Question: After deploy my LightSwitch HTMLClient application with forms authentication and Add desktop client in order to manage users and roles, I go to <URL> and then, when I loggin to the administrator site only reset my password appear as option, I don't see any option about users and roles management. I can't add new users to site.
I see this screen:

What is wrong?
Thanks in advance!
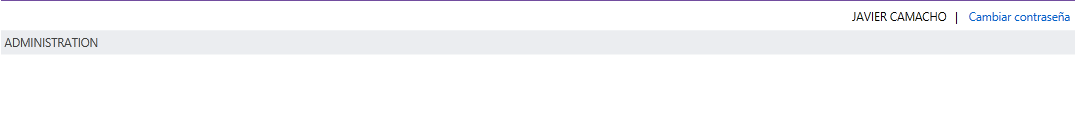
Answer: I've been crazy for a few hours I found the solution to misterius issue. All documentation that I read I see the users and roles tabs in Desktop client appear automatically but not, not isn't. In order to see users or roles tab I click on "ADMINISTRATION" tab on screen and then drop down menu is show with this two options...

No comment :)